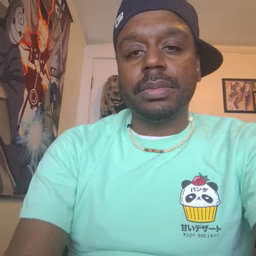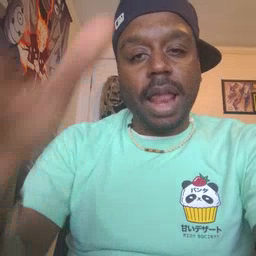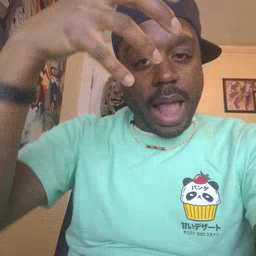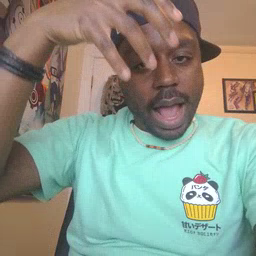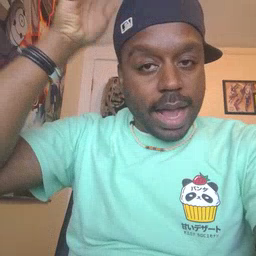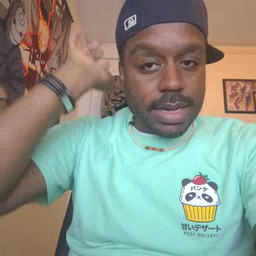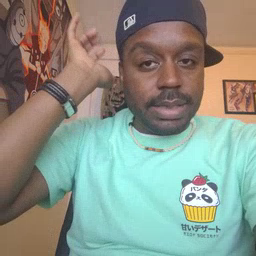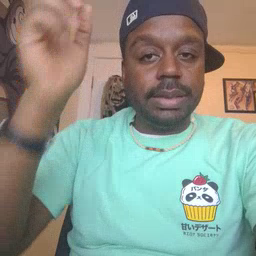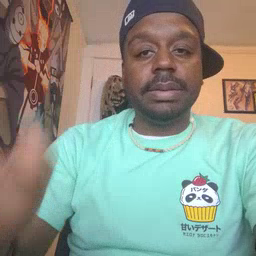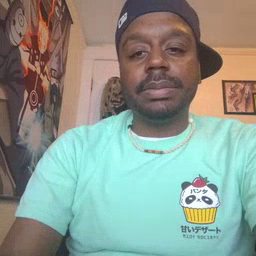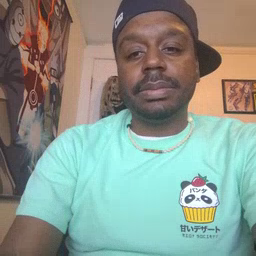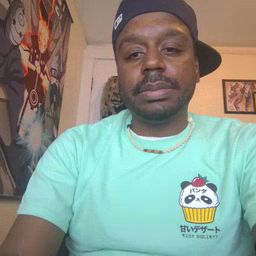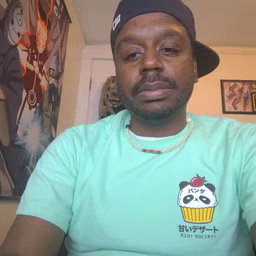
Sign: lion